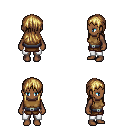
a pixel art fantasy rpg character, female body template, human, dark skin, leather chest armor, white pants, blonde unkempt hairstyle, four views (front, back, left, right), 2x2 character sprite sheet, small pixel art, hard edges, no anti-aliasing